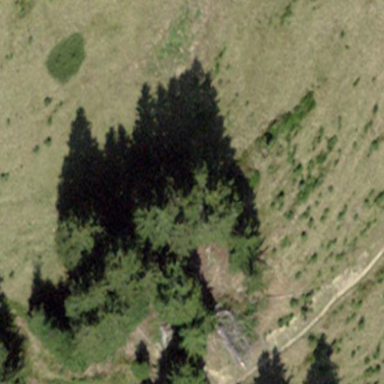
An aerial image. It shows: Forest area.